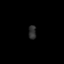
Tissue: lung
Cell type: Fibroblasts
Senescence score: 0.6265
Nuclear area (px): 99
Mean DAPI intensity: 47.172